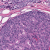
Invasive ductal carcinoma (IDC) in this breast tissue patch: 0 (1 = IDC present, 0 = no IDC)